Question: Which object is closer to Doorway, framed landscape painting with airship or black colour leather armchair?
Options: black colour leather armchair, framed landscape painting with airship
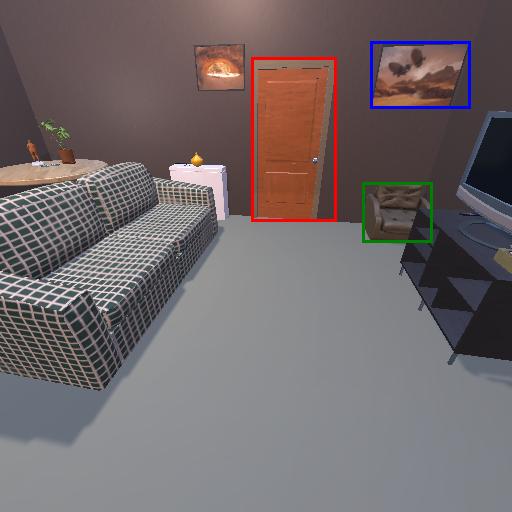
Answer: black colour leather armchair